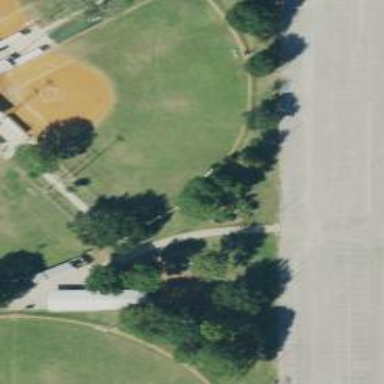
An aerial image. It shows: Softball pitch for leisure land activities.